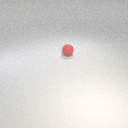
small red rubber sphere